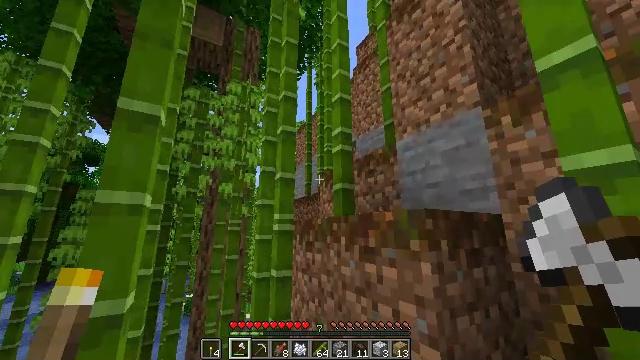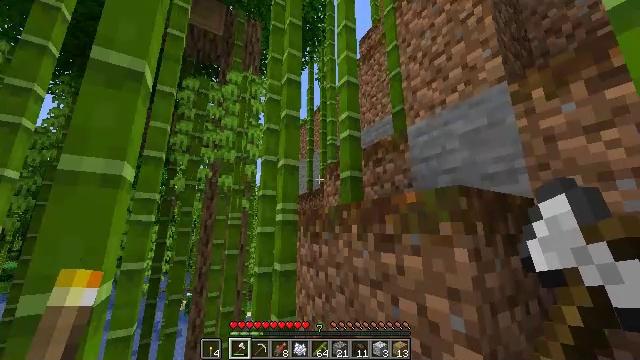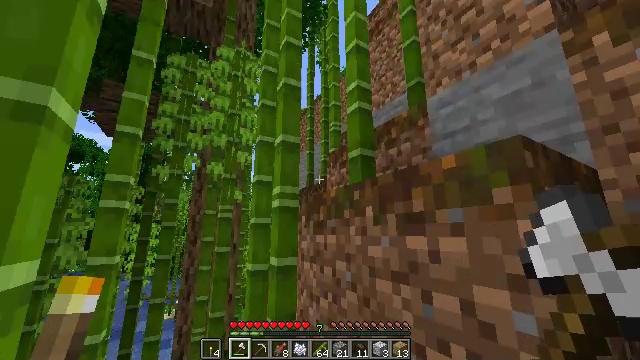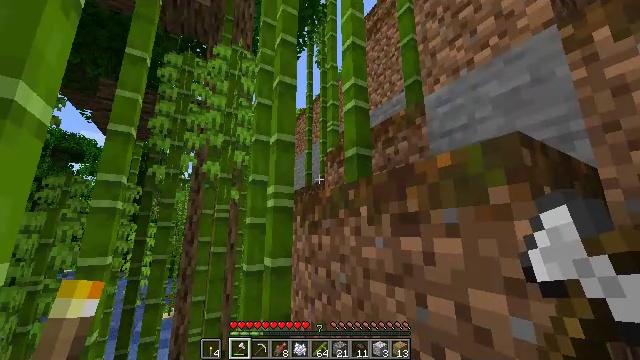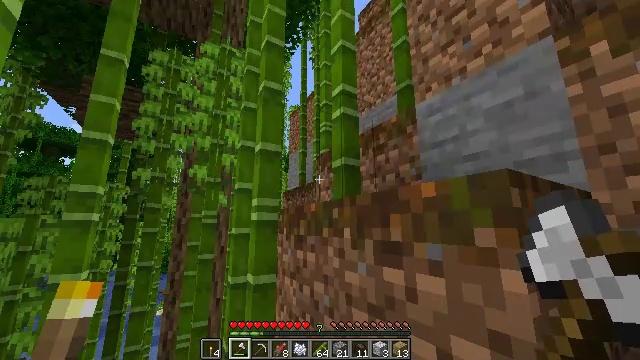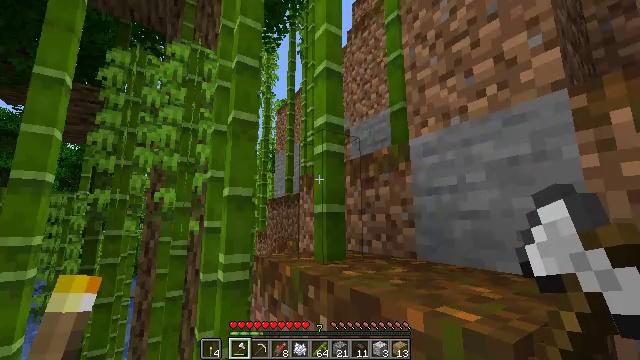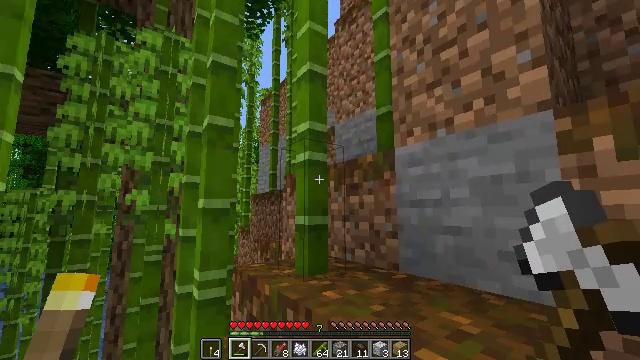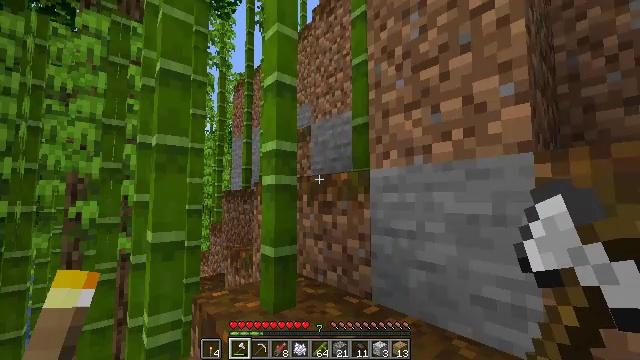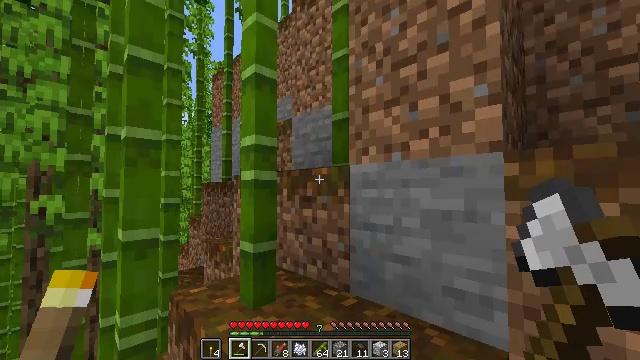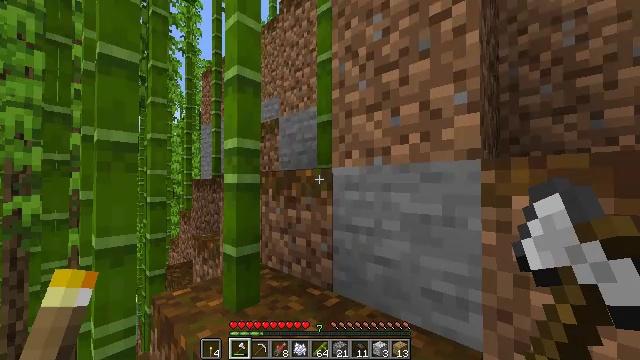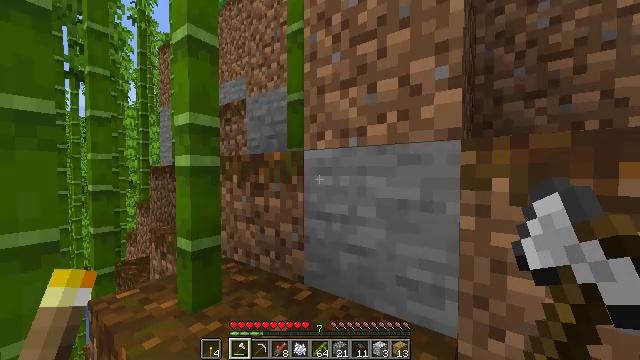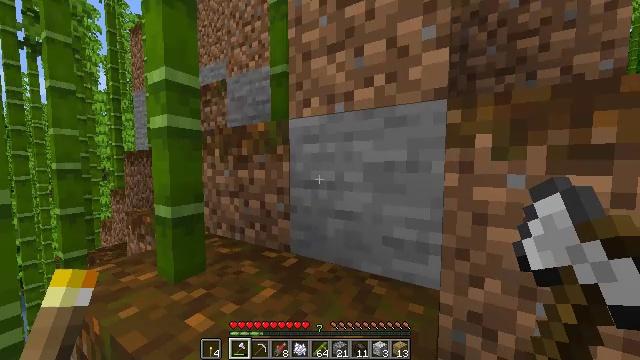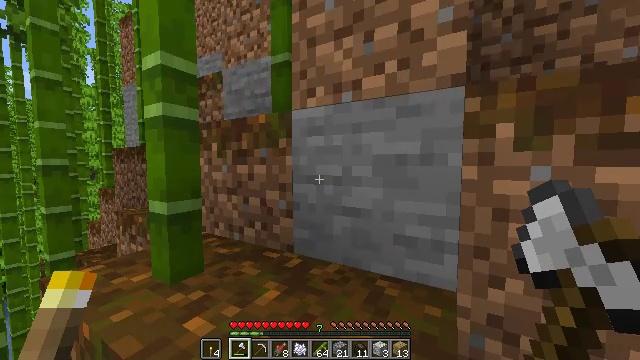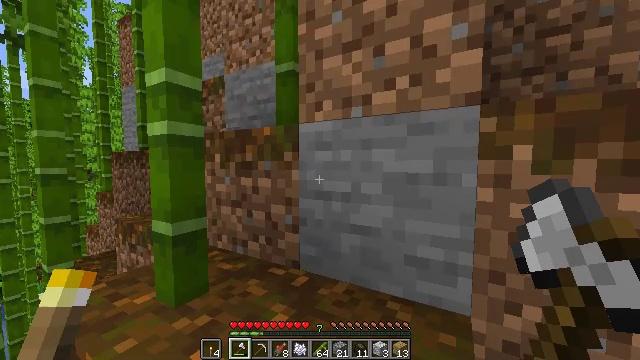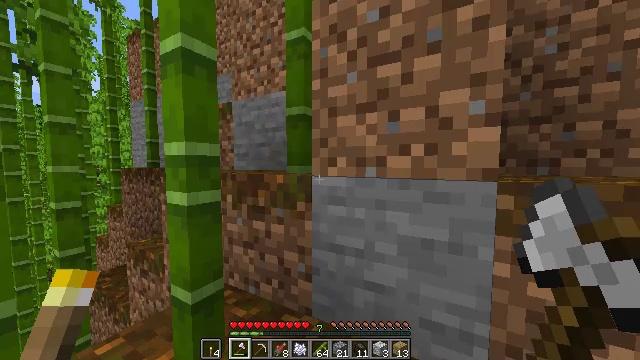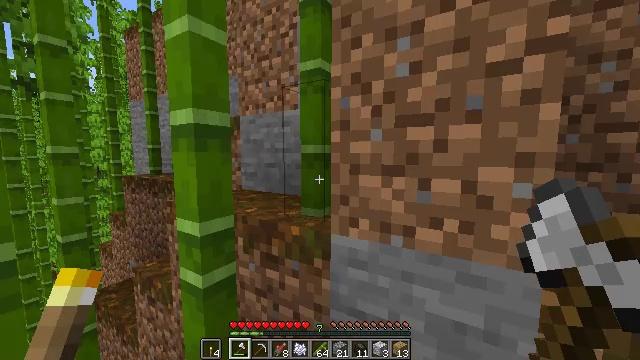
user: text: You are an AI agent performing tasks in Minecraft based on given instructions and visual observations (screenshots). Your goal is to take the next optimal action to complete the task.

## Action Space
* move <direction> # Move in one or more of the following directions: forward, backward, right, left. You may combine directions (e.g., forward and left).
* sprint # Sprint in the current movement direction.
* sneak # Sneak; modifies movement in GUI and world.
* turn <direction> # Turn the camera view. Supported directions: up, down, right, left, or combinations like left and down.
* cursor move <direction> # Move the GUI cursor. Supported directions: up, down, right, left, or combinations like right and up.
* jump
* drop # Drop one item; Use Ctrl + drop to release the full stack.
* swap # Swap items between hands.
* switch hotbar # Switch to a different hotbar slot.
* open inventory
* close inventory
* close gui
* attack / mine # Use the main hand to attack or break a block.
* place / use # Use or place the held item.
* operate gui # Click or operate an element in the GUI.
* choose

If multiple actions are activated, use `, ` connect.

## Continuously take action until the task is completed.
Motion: motion action
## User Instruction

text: Mine bamboo with your hand.
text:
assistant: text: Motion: move forward, sprint
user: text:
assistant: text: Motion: move forward, sprint
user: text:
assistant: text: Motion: move forward, sprint
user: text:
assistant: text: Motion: move forward, sprint, turn down, jump
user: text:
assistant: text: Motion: move forward, sprint, turn right and down, jump
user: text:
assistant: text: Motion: move forward, sprint, turn right and down, jump
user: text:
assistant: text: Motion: move forward, sprint, turn right and down, jump
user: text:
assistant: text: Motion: move forward, sprint, turn right and down
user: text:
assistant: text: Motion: move forward, sprint, turn right and down
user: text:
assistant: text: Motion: move forward, sprint, turn right and down
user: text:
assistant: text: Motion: move forward, sprint, turn right and down
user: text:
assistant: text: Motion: move forward, sprint
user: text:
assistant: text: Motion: move forward, sprint, jump
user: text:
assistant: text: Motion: move forward and move right, sprint, jump
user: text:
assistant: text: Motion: move forward and move right, sprint, turn left and down, jump
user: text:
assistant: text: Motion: move forward and move right, sprint, turn left and down, jump
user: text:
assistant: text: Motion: move forward and move right, sprint, turn left and down
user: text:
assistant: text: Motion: move forward, sprint, turn left and down
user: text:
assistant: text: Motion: move forward, sprint, turn left and down
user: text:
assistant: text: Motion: move forward, turn left and down
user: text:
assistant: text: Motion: move forward, turn left and down
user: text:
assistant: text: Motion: turn left and down
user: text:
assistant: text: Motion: turn left and down
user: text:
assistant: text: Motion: move left, turn down
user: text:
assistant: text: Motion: move left, turn down
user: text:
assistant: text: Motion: move forward and move left
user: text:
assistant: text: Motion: move forward and move left
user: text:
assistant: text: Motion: move forward
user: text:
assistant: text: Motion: move forward
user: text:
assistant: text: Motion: no_op